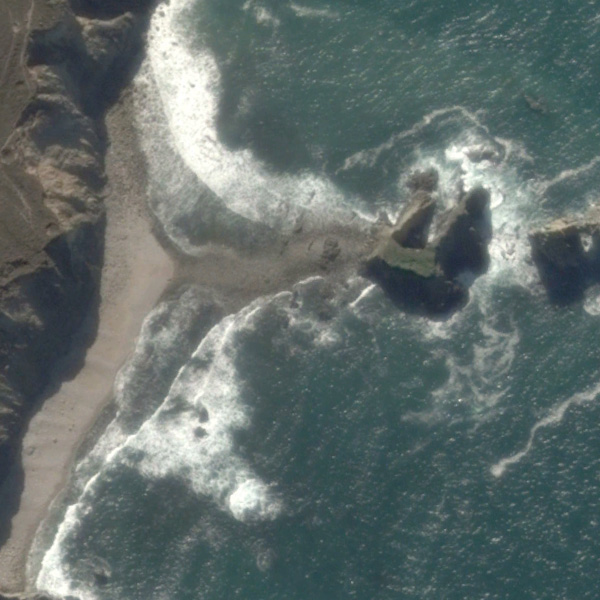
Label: Beach